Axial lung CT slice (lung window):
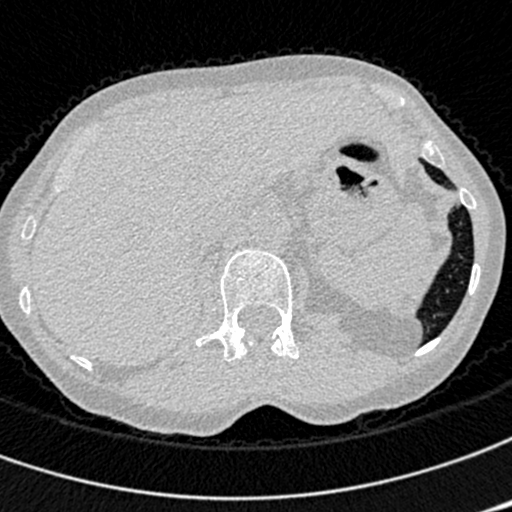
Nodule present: no